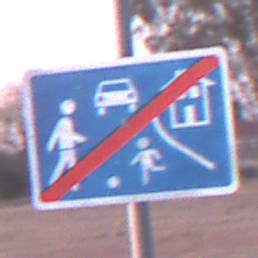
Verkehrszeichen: EndeVerkehrsberuhigterBereich
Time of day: SunriseSunset
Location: Outdoor (Nature)
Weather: Clear
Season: NotSpecified
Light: Natural